Question: I want to change specific row and column in Datagridview.
when I enter specific data in column 'x' it will return any specific value in column 'Y'. Otherwise data in column 'x' will return value 7777 in column 'Y'

But when I run this code, there were nothing change in column 'Y' :
'''
Private Sub Table1DataGridView_CellEndEdit(sender As Object, e As System.Windows.Forms.DataGridViewCellEventArgs) Handles Table1DataGridView.CellEndEdit
'For e.ColumnIndex + 1
If e.ColumnIndex = 2 Then
If Val(Table1DataGridView.Rows(e.RowIndex).Cells(e.ColumnIndex).Value) = 5 Then
Table1DataGridView.Rows(e.RowIndex).Cells(e.ColumnIndex + 1).Value = 5
ElseIf Val(Table1DataGridView.Rows(e.RowIndex).Cells(e.ColumnIndex).Value) = 7 Then
Table1DataGridView.Rows(e.RowIndex).Cells(e.ColumnIndex + 1).Value = 7
ElseIf Val(Table1DataGridView.Rows(e.RowIndex).Cells(e.ColumnIndex).Value) = 1 Then
Table1DataGridView.Rows(e.RowIndex).Cells(e.ColumnIndex + 1).Value = 6
'1
ElseIf Val(Table1DataGridView.Rows(1).Cells(2).Value) = 1.5 Then
Table1DataGridView.Rows(1).Cells(e.ColumnIndex + 1).Value = 7.326
'2
ElseIf Val(Table1DataGridView.Rows(2).Cells(2).Value) = 2 Then
Table1DataGridView.Rows(2).Cells(e.ColumnIndex + 1).Value = 6.374
'3
ElseIf Val(Table1DataGridView.Rows(3).Cells(2).Value) = 2.5 Then
Table1DataGridView.Rows(3).Cells(e.ColumnIndex + 1).Value = 4.702
'4
ElseIf Val(Table1DataGridView.Rows(4).Cells(2).Value) = 2 Then
Table1DataGridView.Rows(4).Cells(e.ColumnIndex + 1).Value = 1.321
'5
ElseIf Val(Table1DataGridView.Rows(5).Cells(2).Value) = 2.5 Then
Table1DataGridView.Rows(5).Cells(e.ColumnIndex + 1).Value = 0.035
'6
ElseIf Val(Table1DataGridView.Rows(6).Cells(2).Value) = 4 Then
Table1DataGridView.Rows(6).Cells(e.ColumnIndex + 1).Value = 0.205
'7
ElseIf Val(Table1DataGridView.Rows(7).Cells(2).Value) = 2.5 Then
Table1DataGridView.Rows(7).Cells(e.ColumnIndex + 1).Value = 4.969
'8
ElseIf Val(Table1DataGridView.Rows(16).Cells(2).Value) = 4 Then
Table1DataGridView.Rows(16).Cells(e.ColumnIndex + 1).Value = 1.588
'9
ElseIf Val(Table1DataGridView.Rows(17).Cells(2).Value) = 2.5 Then
Table1DataGridView.Rows(17).Cells(e.ColumnIndex + 1).Value = 4.696
'10
ElseIf Val(Table1DataGridView.Rows(18).Cells(2).Value) = 2.5 Then
Table1DataGridView.Rows(18).Cells(e.ColumnIndex + 1).Value = 0.866
'11
ElseIf Val(Table1DataGridView.Rows(19).Cells(2).Value) = 2 Then
Table1DataGridView.Rows(19).Cells(e.ColumnIndex + 1).Value = 1.881
'12
ElseIf Val(Table1DataGridView.Rows(20).Cells(2).Value) = 2.5 Then
Table1DataGridView.Rows(20).Cells(e.ColumnIndex + 1).Value = 4.702
'13
ElseIf Val(Table1DataGridView.Rows(21).Cells(2).Value) = 2 Then
Table1DataGridView.Rows(21).Cells(e.ColumnIndex + 1).Value = 6.515
'14
ElseIf Val(Table1DataGridView.Rows(22).Cells(2).Value) = 1.5 Then
Table1DataGridView.Rows(22).Cells(e.ColumnIndex + 1).Value = 6.92671744
Else
Table1DataGridView.Rows(e.RowIndex).Cells(e.ColumnIndex + 1).Value = 7777
End If
End If
End Sub
'''
Then, I try to change this code, but return some same value at column 'Y' :
'''
Private Sub Table1DataGridView_CellEndEdit(sender As Object, e As System.Windows.Forms.DataGridViewCellEventArgs) Handles Table1DataGridView.CellEndEdit
'For e.ColumnIndex + 1
If e.ColumnIndex = 2 Then
If Val(Table1DataGridView.Rows(e.RowIndex).Cells(e.ColumnIndex).Value) = 5 Then
Table1DataGridView.Rows(e.RowIndex).Cells(e.ColumnIndex + 1).Value = 5
ElseIf Val(Table1DataGridView.Rows(e.RowIndex).Cells(e.ColumnIndex).Value) = 7 Then
Table1DataGridView.Rows(e.RowIndex).Cells(e.ColumnIndex + 1).Value = 7
ElseIf Val(Table1DataGridView.Rows(e.RowIndex).Cells(e.ColumnIndex).Value) = 1 Then
Table1DataGridView.Rows(e.RowIndex).Cells(e.ColumnIndex + 1).Value = 6
'1
ElseIf Val(Table1DataGridView.Rows(1).Cells(2).Value) = 1.5 Then
Table1DataGridView.Rows(e.RowIndex).Cells(e.ColumnIndex + 1).Value = 7.326
'2
ElseIf Val(Table1DataGridView.Rows(2).Cells(2).Value) = 2 Then
Table1DataGridView.Rows(e.RowIndex).Cells(e.ColumnIndex + 1).Value = 6.374
'3
ElseIf Val(Table1DataGridView.Rows(3).Cells(2).Value) = 2.5 Then
Table1DataGridView.Rows(e.RowIndex).Cells(e.ColumnIndex + 1).Value = 4.702
'4
ElseIf Val(Table1DataGridView.Rows(4).Cells(2).Value) = 2 Then
Table1DataGridView.Rows(e.RowIndex).Cells(e.ColumnIndex + 1).Value = 1.321
'5
ElseIf Val(Table1DataGridView.Rows(5).Cells(2).Value) = 2.5 Then
Table1DataGridView.Rows(e.RowIndex).Cells(e.ColumnIndex + 1).Value = 0.035
'6
ElseIf Val(Table1DataGridView.Rows(6).Cells(2).Value) = 4 Then
Table1DataGridView.Rows(e.RowIndex).Cells(e.ColumnIndex + 1).Value = 0.205
'7
ElseIf Val(Table1DataGridView.Rows(7).Cells(2).Value) = 2.5 Then
Table1DataGridView.Rows(e.RowIndex).Cells(e.ColumnIndex + 1).Value = 4.969
'8
ElseIf Val(Table1DataGridView.Rows(16).Cells(2).Value) = 4 Then
Table1DataGridView.Rows(e.RowIndex).Cells(e.ColumnIndex + 1).Value = 1.588
'9
ElseIf Val(Table1DataGridView.Rows(17).Cells(2).Value) = 2.5 Then
Table1DataGridView.Rows(e.RowIndex).Cells(e.ColumnIndex + 1).Value = 4.696
'10
ElseIf Val(Table1DataGridView.Rows(18).Cells(2).Value) = 2.5 Then
Table1DataGridView.Rows(e.RowIndex).Cells(e.ColumnIndex + 1).Value = 0.866
'11
ElseIf Val(Table1DataGridView.Rows(19).Cells(2).Value) = 2 Then
Table1DataGridView.Rows(e.RowIndex).Cells(e.ColumnIndex + 1).Value = 1.881
'12
ElseIf Val(Table1DataGridView.Rows(20).Cells(2).Value) = 2.5 Then
Table1DataGridView.Rows(e.RowIndex).Cells(e.ColumnIndex + 1).Value = 4.702
'13
ElseIf Val(Table1DataGridView.Rows(21).Cells(2).Value) = 2 Then
Table1DataGridView.Rows(e.RowIndex).Cells(e.ColumnIndex + 1).Value = 6.515
'14
ElseIf Val(Table1DataGridView.Rows(22).Cells(2).Value) = 1.5 Then
Table1DataGridView.Rows(e.RowIndex).Cells(e.ColumnIndex + 1).Value = 6.92671744
Else
Table1DataGridView.Rows(e.RowIndex).Cells(e.ColumnIndex + 1).Value = 7777
End If
End If
End Sub
'''
Thanks for the help!
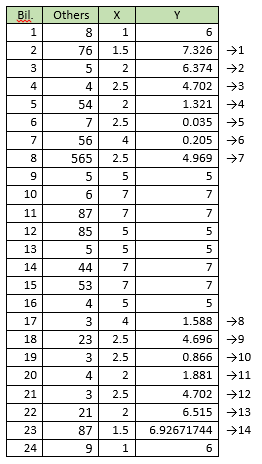
Answer: If the DataGridView is databound, you need modify the databound object not the grid directly. You can access that object through the DataBoundItem property:
'''
Dim obj As MyObject = Table1DataGridView.CurrentRow.DataBoundItem
obj.MyProperty = newValue
'''
just set MyObject and MyProperty as appropriate